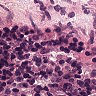
Metastatic tissue present: no